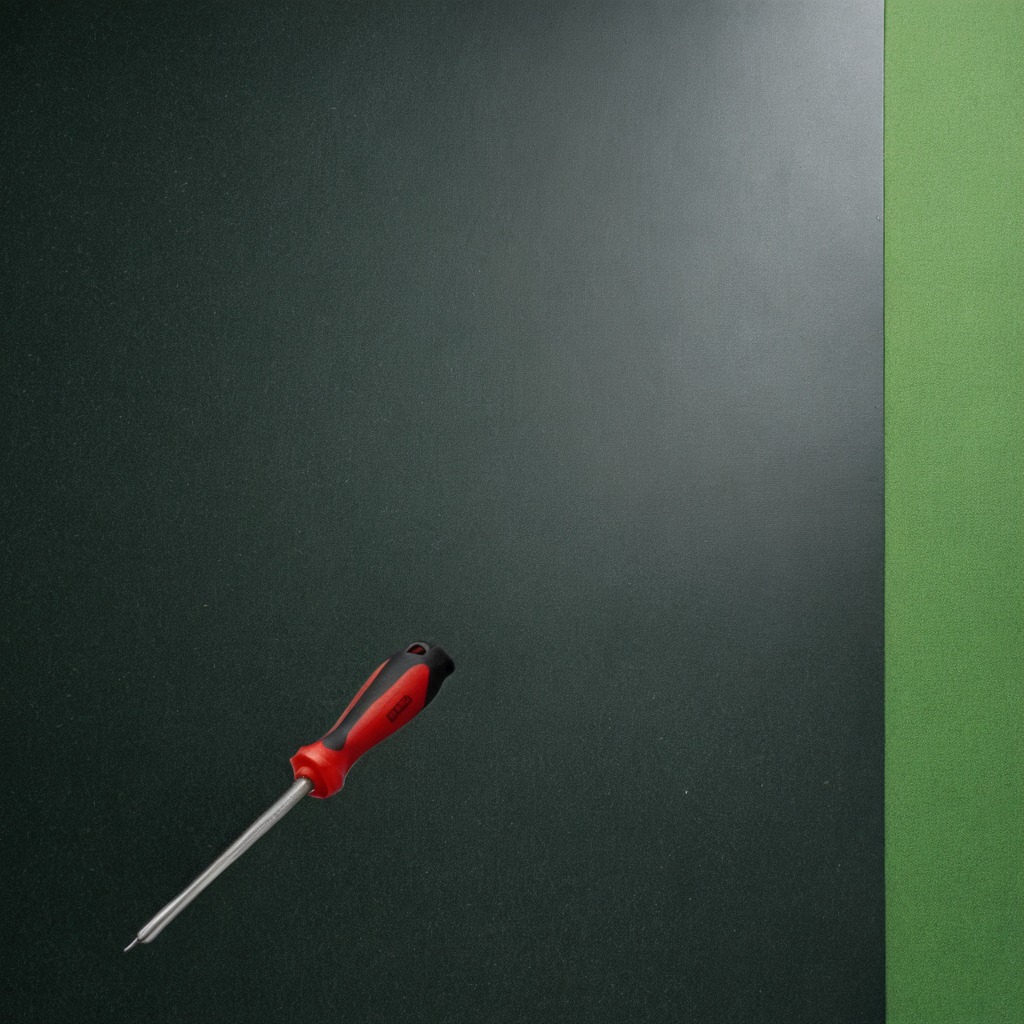
A screwdriver is lying on the clean granite tabletop.